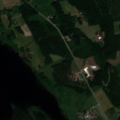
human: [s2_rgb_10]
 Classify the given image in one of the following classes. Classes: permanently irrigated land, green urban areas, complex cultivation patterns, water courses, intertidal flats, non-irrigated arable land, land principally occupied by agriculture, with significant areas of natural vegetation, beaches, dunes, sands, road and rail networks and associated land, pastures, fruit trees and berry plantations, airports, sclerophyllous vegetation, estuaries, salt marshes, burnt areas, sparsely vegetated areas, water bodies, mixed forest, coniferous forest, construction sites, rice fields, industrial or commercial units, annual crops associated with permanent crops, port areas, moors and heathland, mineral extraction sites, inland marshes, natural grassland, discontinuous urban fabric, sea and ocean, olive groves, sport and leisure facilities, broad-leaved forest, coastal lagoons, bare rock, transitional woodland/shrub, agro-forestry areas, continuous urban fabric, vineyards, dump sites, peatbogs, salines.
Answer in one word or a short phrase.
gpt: land principally occupied by agriculture, with significant areas of natural vegetation, mixed forest, water bodies